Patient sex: F
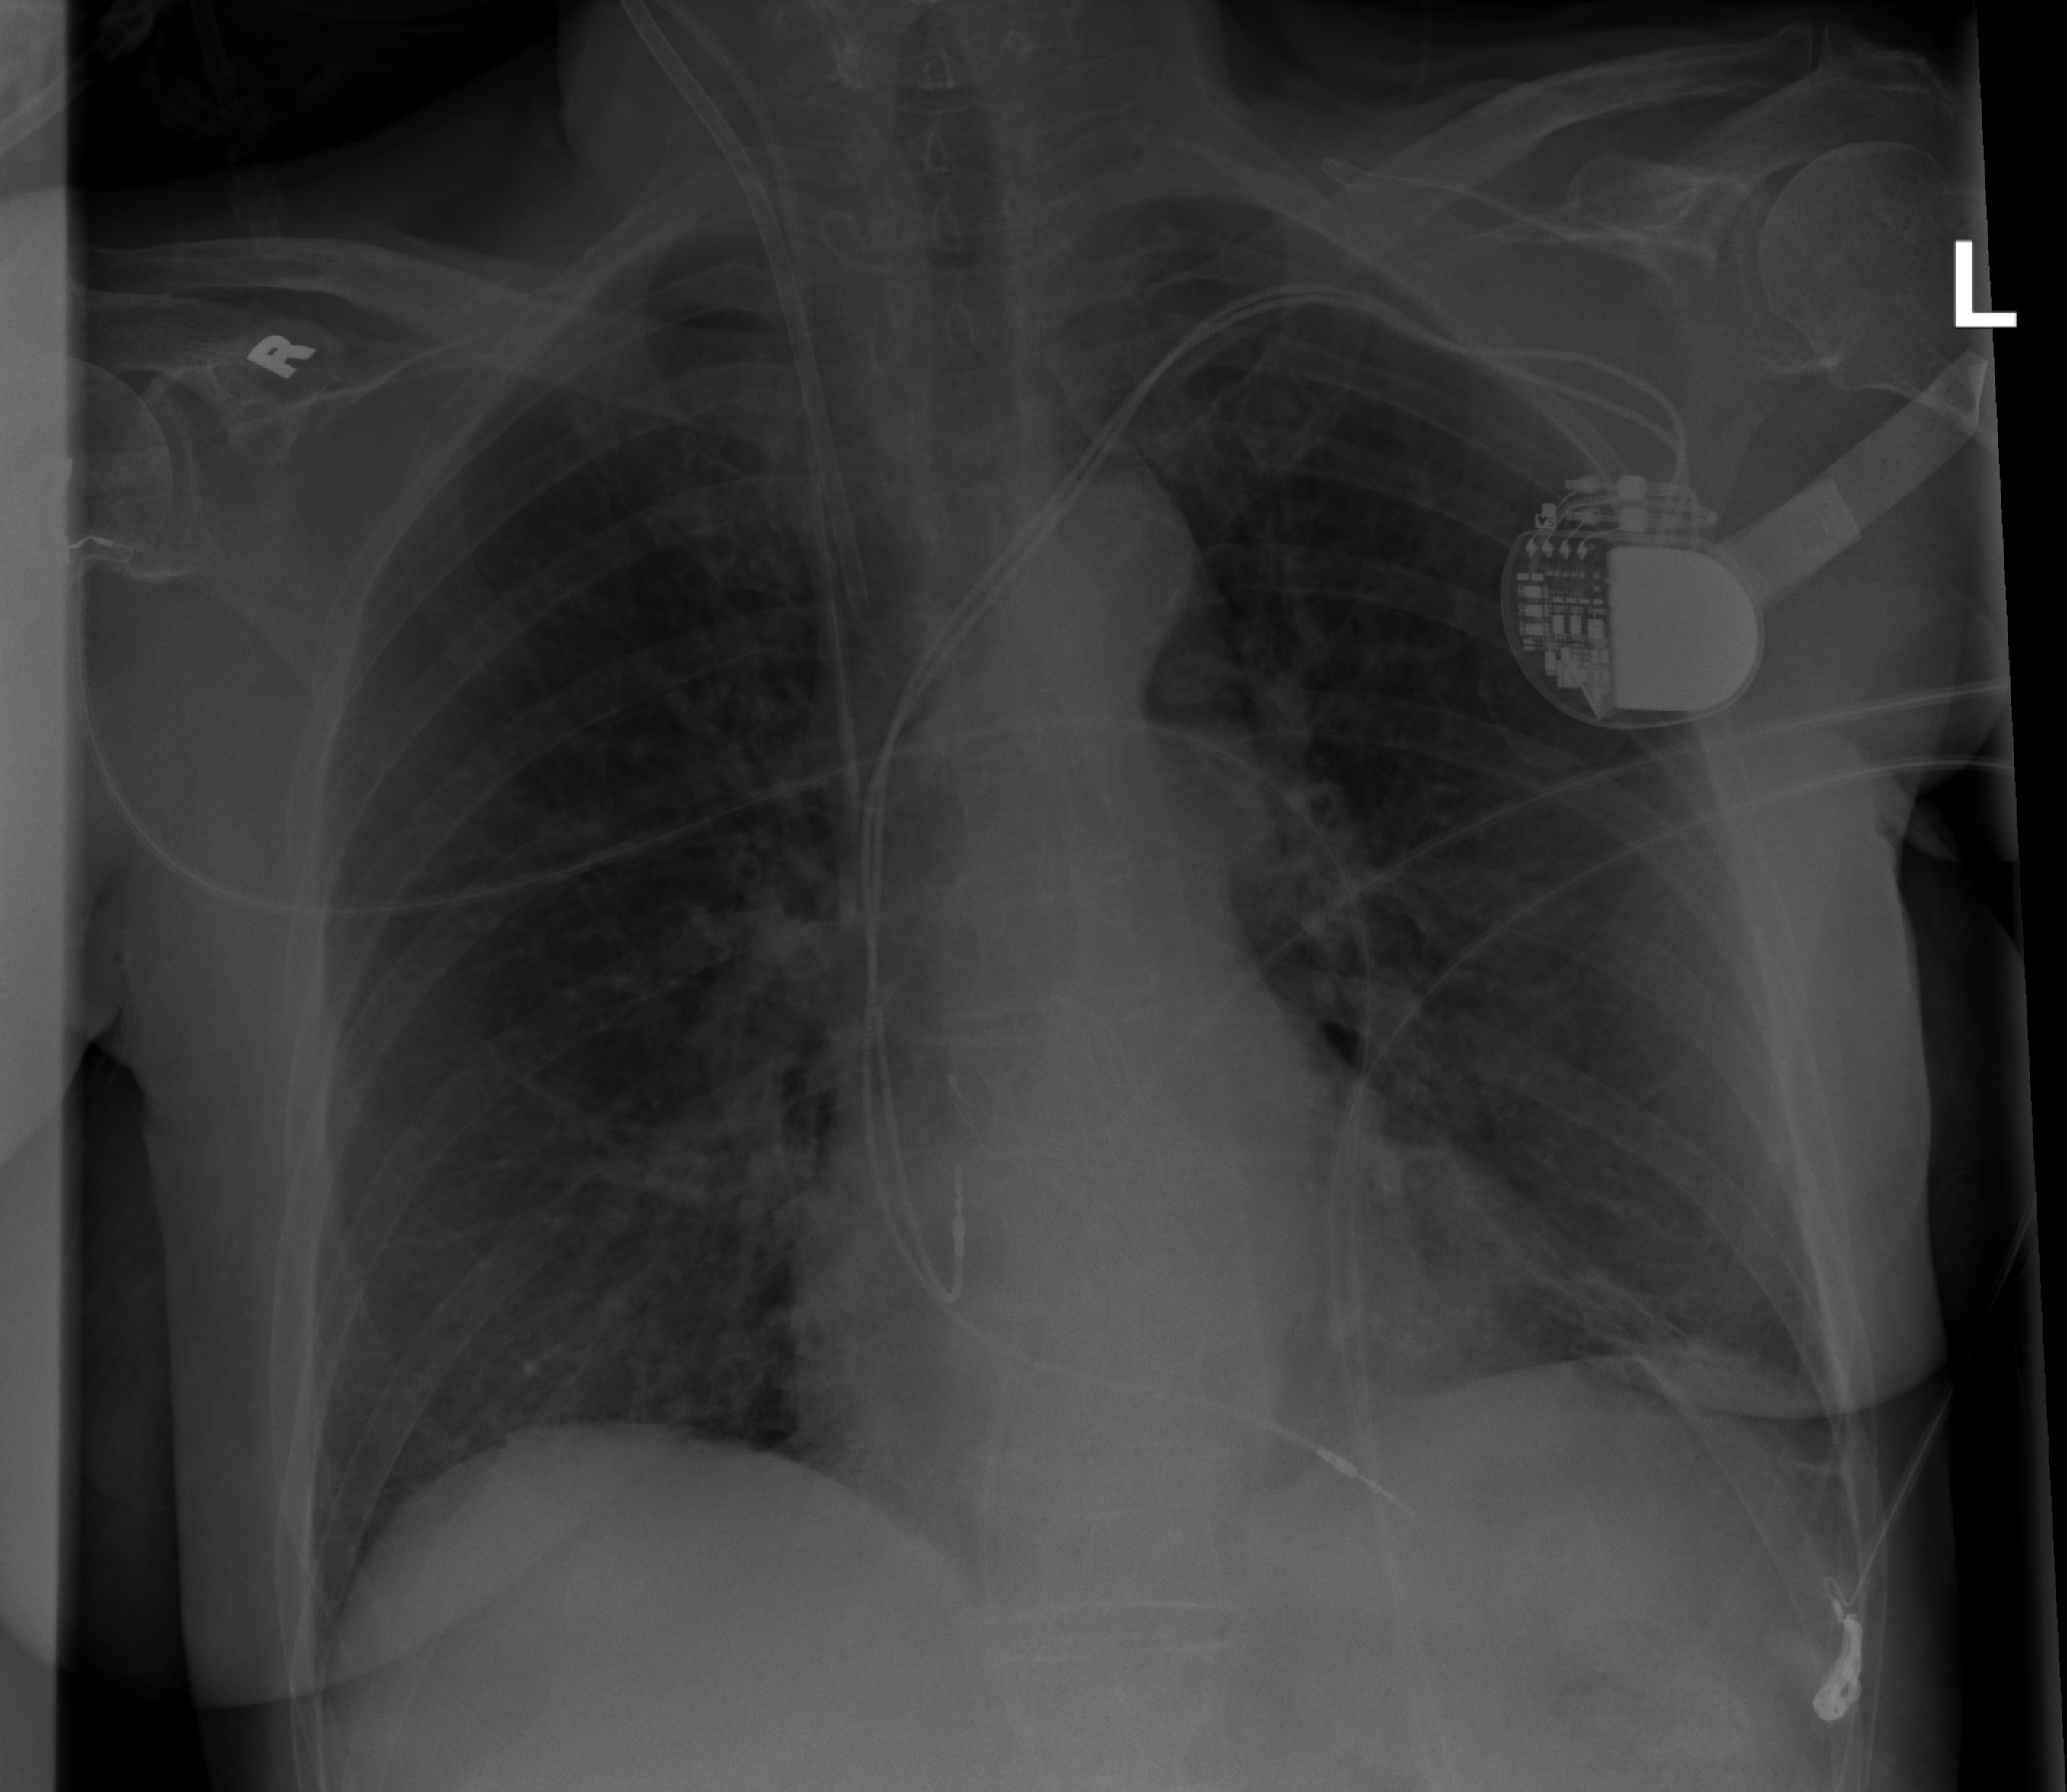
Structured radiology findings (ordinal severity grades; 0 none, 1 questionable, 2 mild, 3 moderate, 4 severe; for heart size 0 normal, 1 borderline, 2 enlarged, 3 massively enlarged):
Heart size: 0
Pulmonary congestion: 2
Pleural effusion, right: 0
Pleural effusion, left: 2
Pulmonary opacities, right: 0
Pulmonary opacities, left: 0
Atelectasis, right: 0
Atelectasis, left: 2